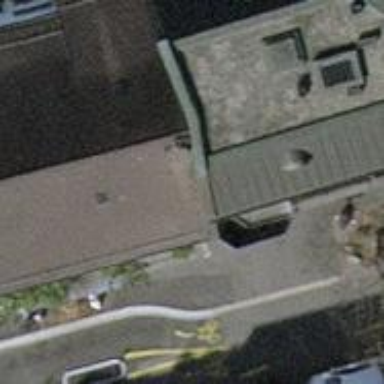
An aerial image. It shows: Beauty shop.